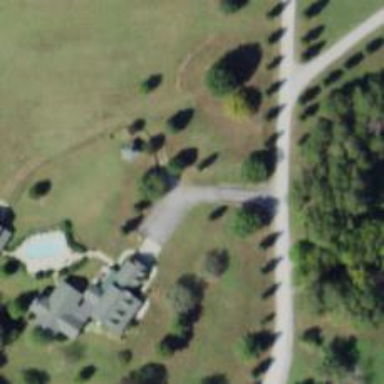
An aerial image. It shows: Driveway leading to service road.